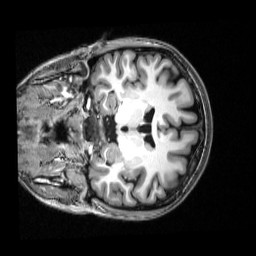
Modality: T1w
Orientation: coronal
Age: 20
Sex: female
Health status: healthy
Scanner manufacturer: siemens
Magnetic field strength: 3 T
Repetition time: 2.53 s
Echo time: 0.00339 s